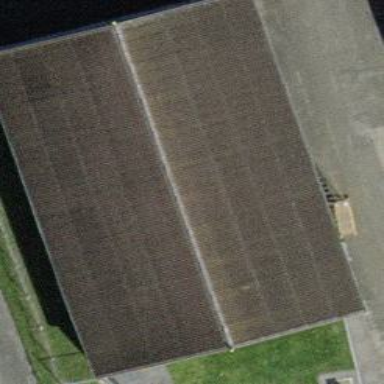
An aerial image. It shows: Warehouse.